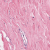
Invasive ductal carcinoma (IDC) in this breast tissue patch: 0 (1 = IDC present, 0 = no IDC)